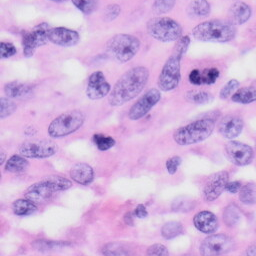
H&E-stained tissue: Skin